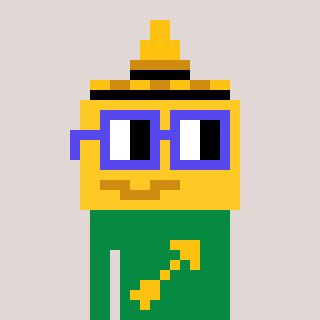
a pixel art character with square blue glasses, a mustard-shaped head and a green-colored body on a warm background